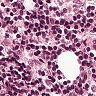
Metastatic tissue present: no